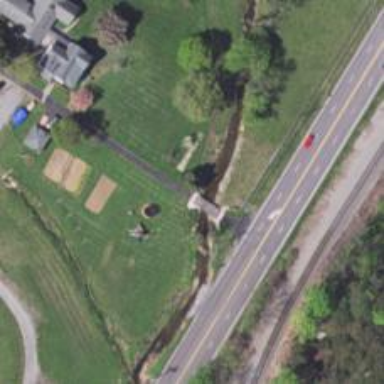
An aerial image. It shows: Driveway bridge on service road.